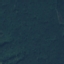
Land use / land cover class: Forest